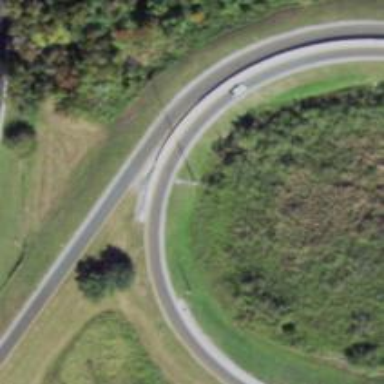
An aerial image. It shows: Folded diamond junction on motorway link.